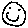
Label: smiley face